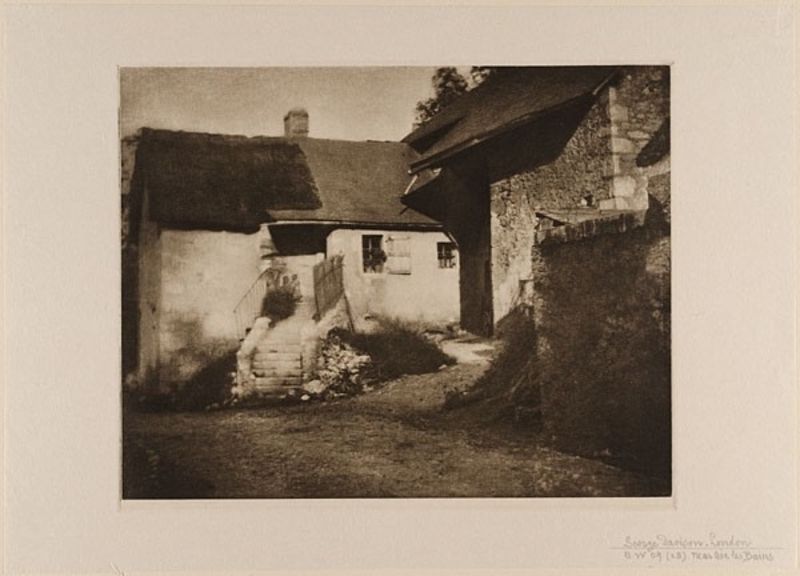
Titel: Near Aix les Bains
Künstler: George Davison
Standort: Hamburg
Institution: Museum für Kunst und Gewerbe Hamburg
Schlagwörter: architektur, papier, foto, fotografie, photographie, photo, lichtbild, piktoralismus, kunstfotografie, historische, piktorialismus, heliogravur, gebäude, örtlichkeit, straße, stätte, künstlerische, pictorialismus, heliogravüre, photogravüre, fotogravüre